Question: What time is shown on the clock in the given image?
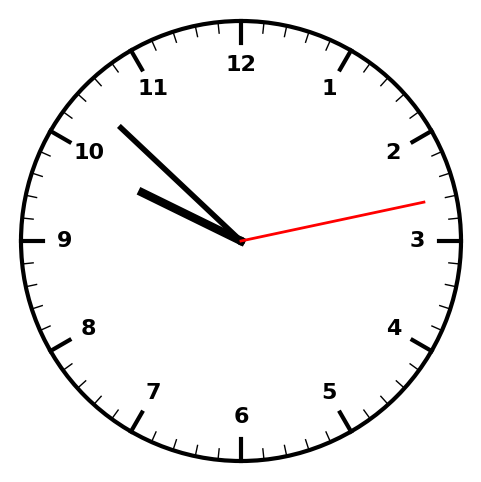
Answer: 09:52:13